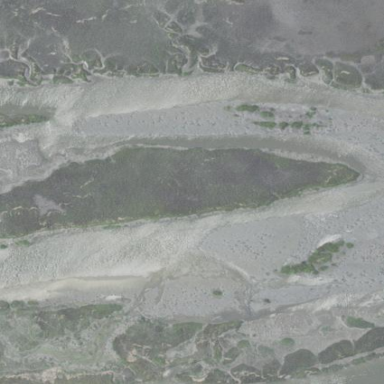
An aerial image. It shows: Saltmarsh wetland area.